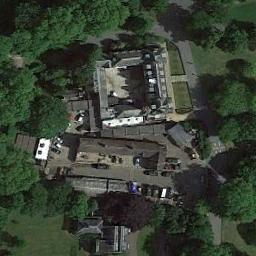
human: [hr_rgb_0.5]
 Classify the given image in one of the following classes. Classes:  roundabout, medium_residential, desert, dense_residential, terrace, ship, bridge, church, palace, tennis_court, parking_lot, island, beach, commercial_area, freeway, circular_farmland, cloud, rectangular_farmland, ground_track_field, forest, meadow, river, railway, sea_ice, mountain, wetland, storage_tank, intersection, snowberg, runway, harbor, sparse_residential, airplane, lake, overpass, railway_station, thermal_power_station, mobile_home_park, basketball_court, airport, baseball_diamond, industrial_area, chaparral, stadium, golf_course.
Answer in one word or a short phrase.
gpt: palace